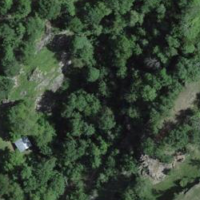
EUNIS habitat code: 48
Species observed at this site:
Asplenium septentrionale
Jasione montana
Asplenium adiantum-nigrum
Parus major